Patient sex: M
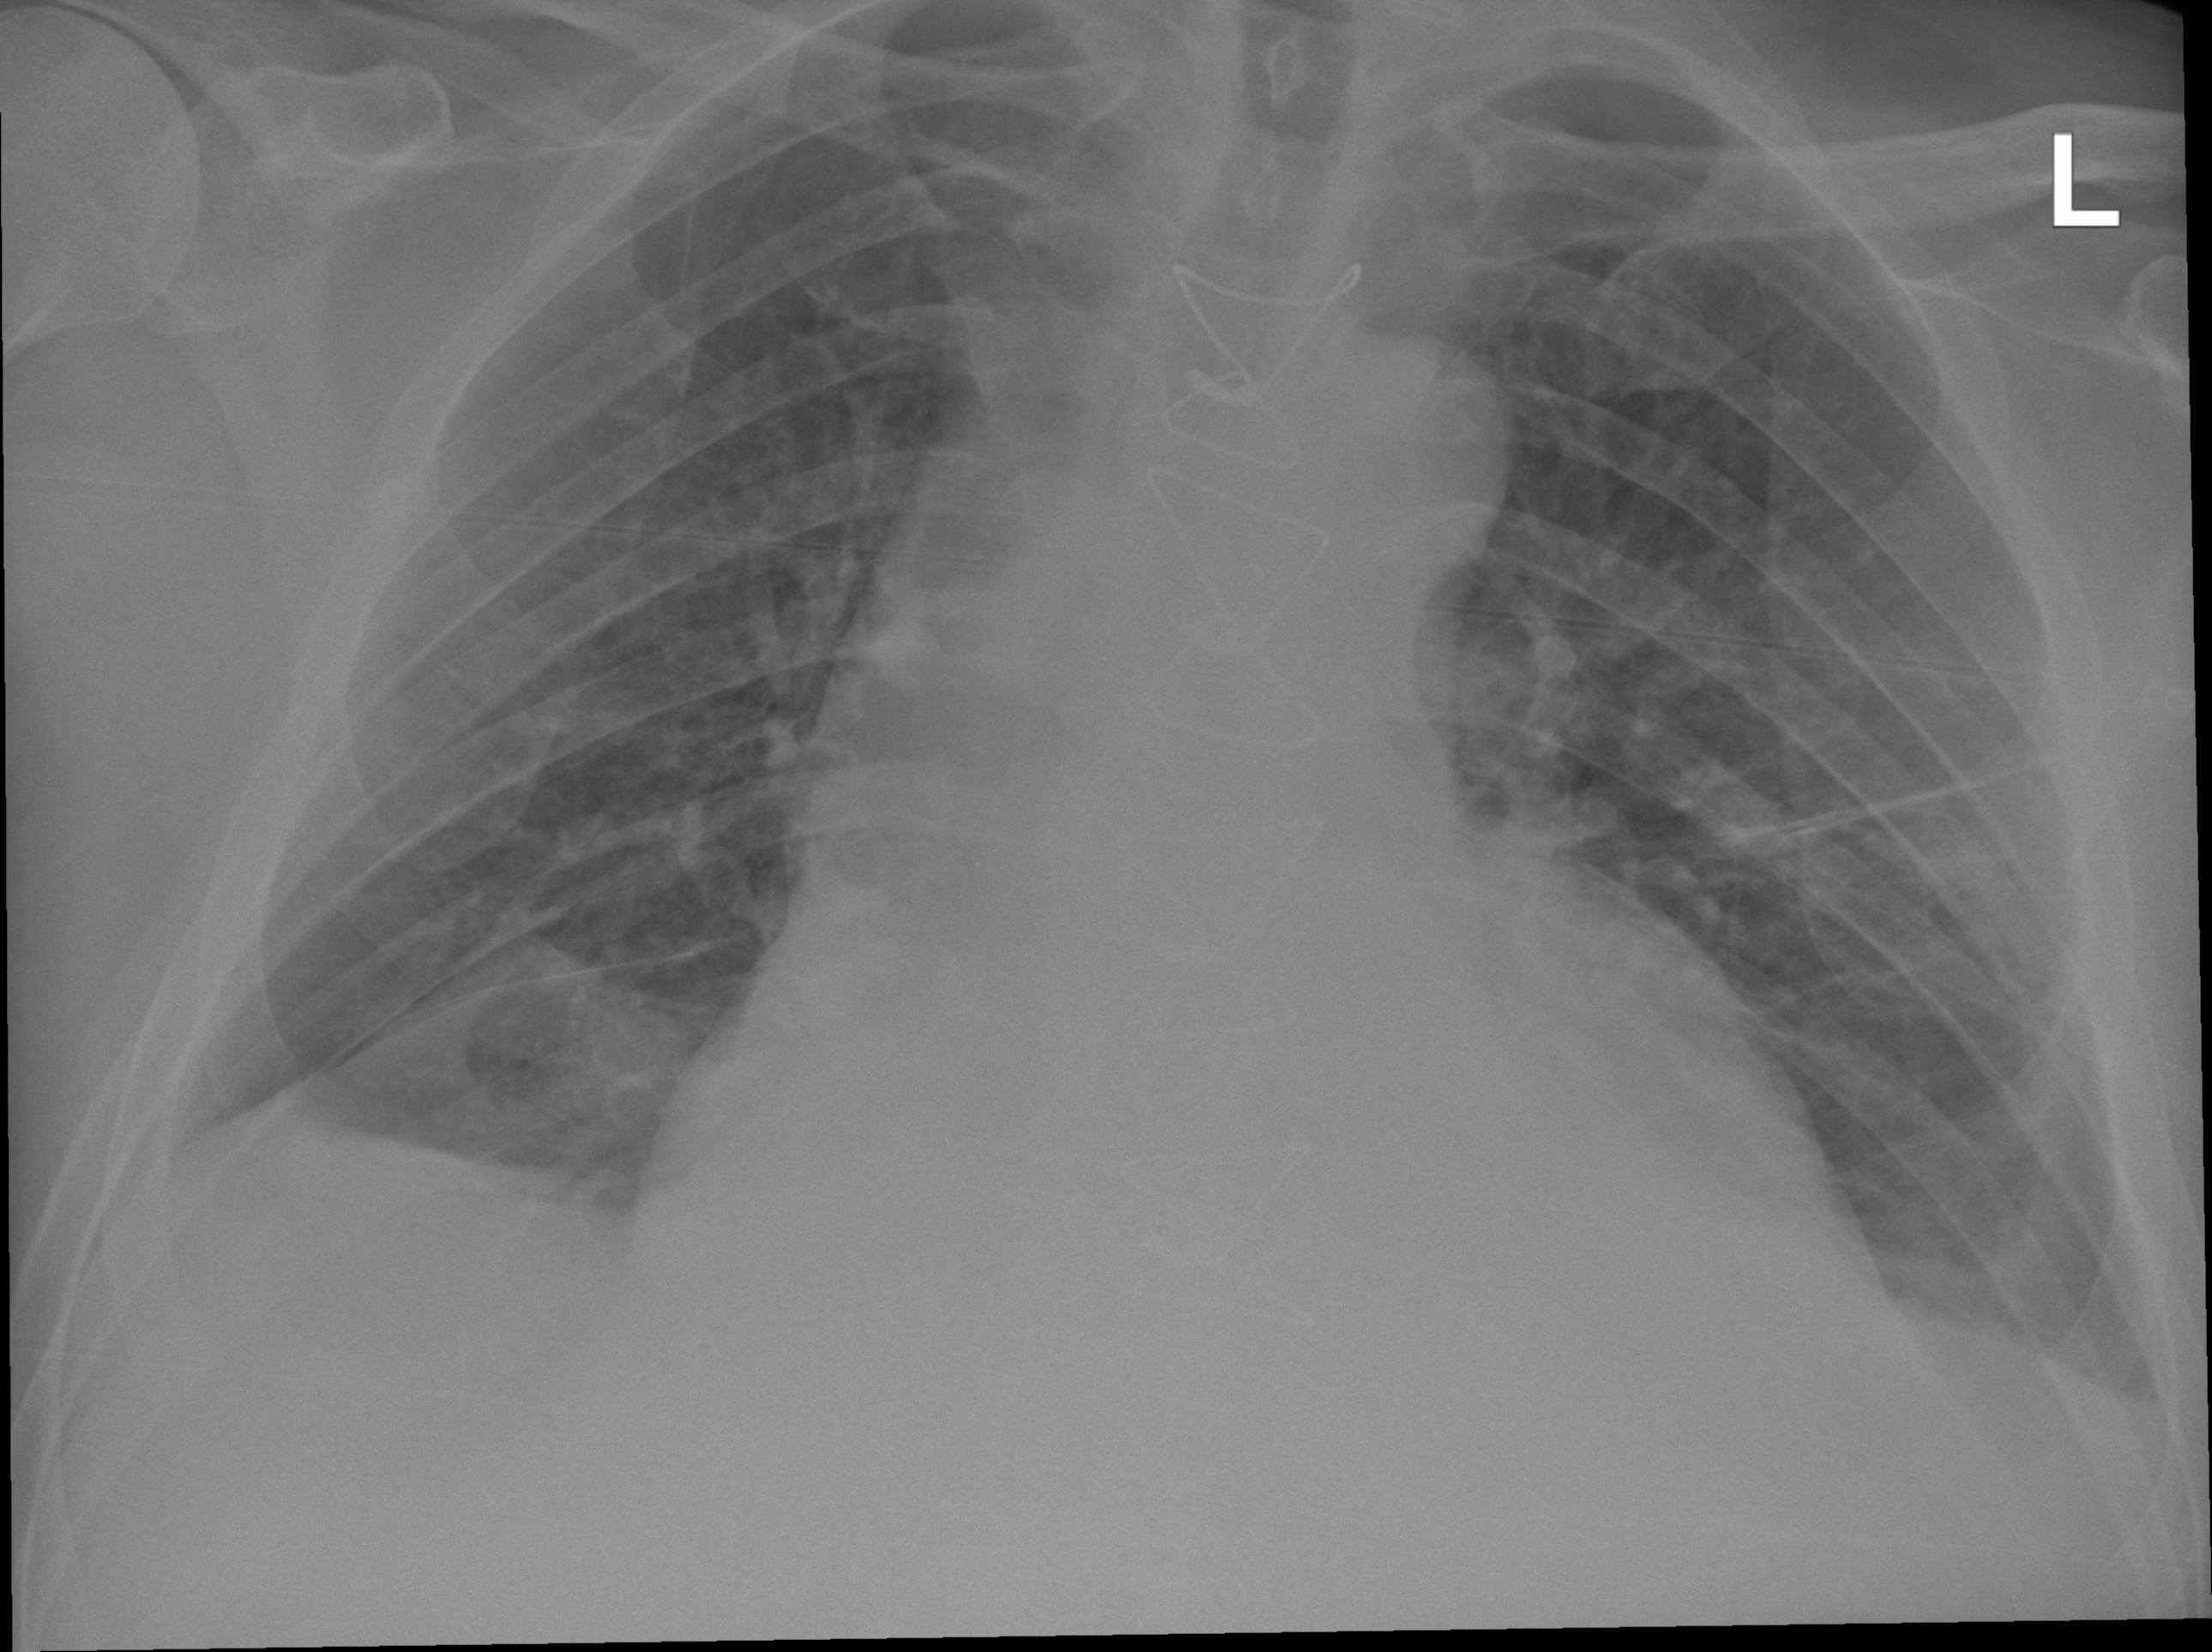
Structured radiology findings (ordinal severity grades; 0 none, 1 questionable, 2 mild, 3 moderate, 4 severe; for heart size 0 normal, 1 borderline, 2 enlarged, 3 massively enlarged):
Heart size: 2
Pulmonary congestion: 0
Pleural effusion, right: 1
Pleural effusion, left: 1
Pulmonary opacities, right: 0
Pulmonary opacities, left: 0
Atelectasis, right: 3
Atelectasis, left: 3